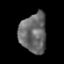
Tissue: prostate
Cell type: T cells
Senescence score: 0.305
Nuclear area (px): 1037
Mean DAPI intensity: 105.46